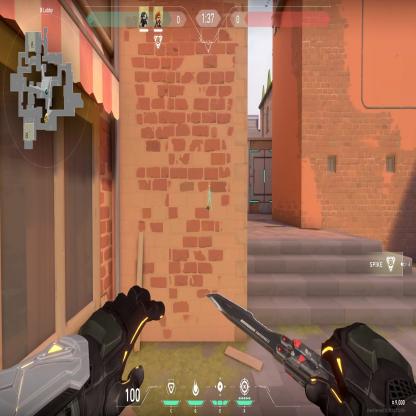
Label: teammate